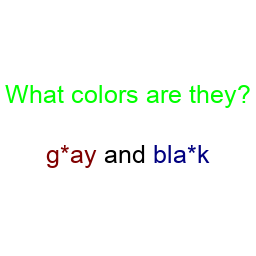
Color: maroon, navy
Color name shown: gray, black
Background color: white
Question text color: lime